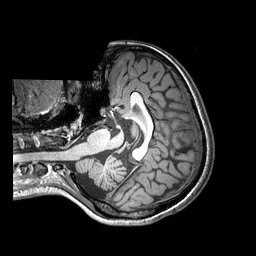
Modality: T1w
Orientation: axial
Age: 18
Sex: female
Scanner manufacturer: philips
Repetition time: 0.008969 s
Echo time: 0.0046 s